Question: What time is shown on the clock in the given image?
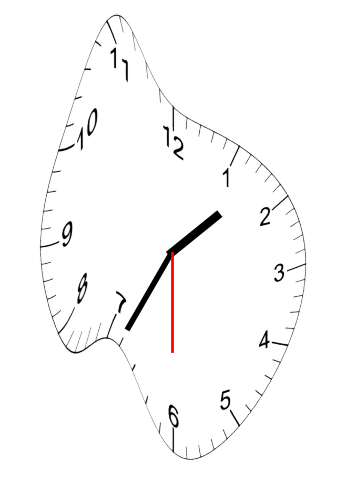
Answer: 01:34:30